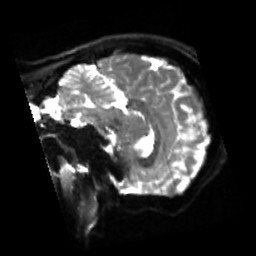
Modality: sbref
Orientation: sagittal
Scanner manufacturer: siemens
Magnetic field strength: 3 T
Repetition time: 4 s
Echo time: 0.0594 s